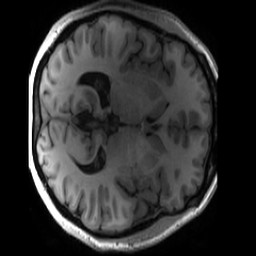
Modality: T1w
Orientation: axial
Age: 25
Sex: female
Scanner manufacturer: ge
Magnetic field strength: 3 T
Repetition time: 0.00724 s
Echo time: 0.0027 s